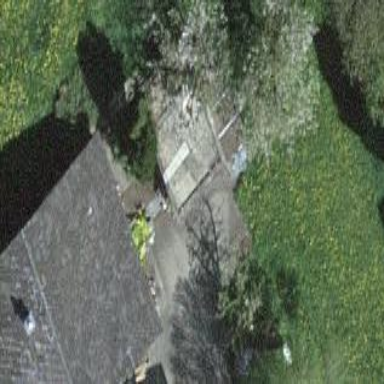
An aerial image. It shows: Garage.